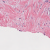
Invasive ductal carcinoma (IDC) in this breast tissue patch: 0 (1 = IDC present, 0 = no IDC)